В горах проведена линия электропередачи (см. рисунок).  Масса провода между двумя опорами $m$, его длина $L$. Расстояние по вертикали между нижней точкой провода $B$ и местом крепления его к верхней опоре в точке $A$ равно $H$. Длина участка $A B$ провода равна $l$.
Найдите максимальную силу натяжения провода.
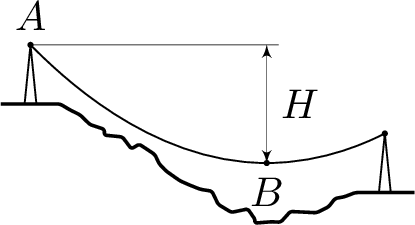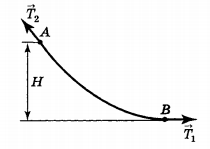
Решение: На участок $A B$ провода (см. рисунок) действуют силы натяжения $T_{1}$ и $T_{2}$.  Переместим мысленно участок $A B$ вверх на малое расстояние $\Delta l$ вдоль кривой расположения провода. Работа сил натяжения равна изменению потенциальной энергии участка $A B$: $$ T_{2} \Delta l-T_{1} \Delta l=\frac{m}{L} \Delta \lg H. $$ Отсюда $T_{2}-T_{1}=\frac{m}{L} g H$. Условие равновесия участка $A B$ запишем в виде $$ T_{1}^{2}+\left(\frac{l}{L} m g\right)^{2}=T_{2}^{2}. $$ Из последних двух уравнений находим $T_{2}$, которая и будет максимальной силой: $$ T_{\max }=\frac{m g}{2} \cdot \frac{H^{2}+l^{2}}{H L}. $$
Ответ: $$ T_{\max }=\frac{m g}{2} \cdot \frac{H^{2}+l^{2}}{H L}. $$
Темы:
T, Механика, Цепная линия, Статика, Всероссийские